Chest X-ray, AP view. Patient: 34 years old, sex M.
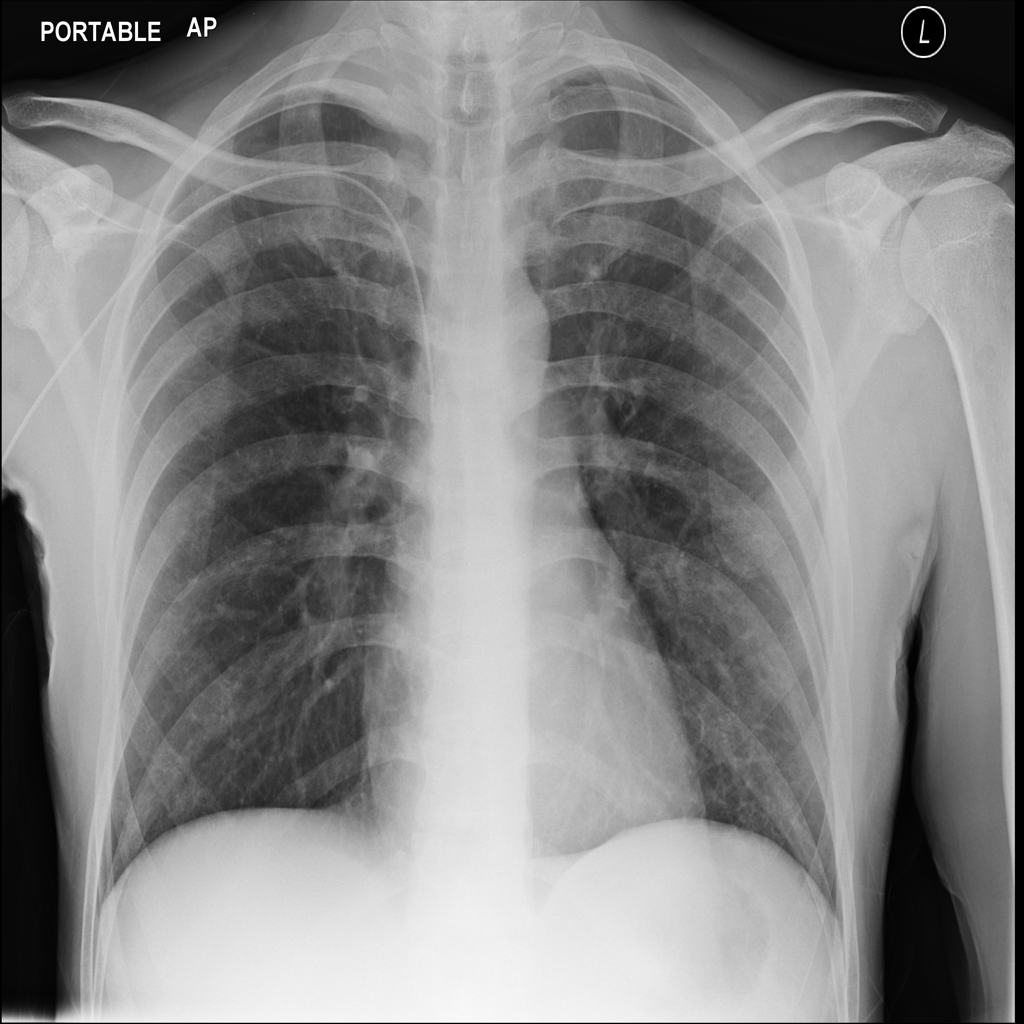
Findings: No Finding